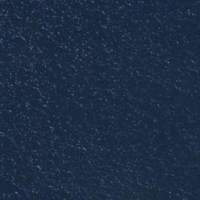
EUNIS habitat code: 14
Species observed at this site:
Fulica atra